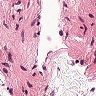
Metastatic tissue present: no